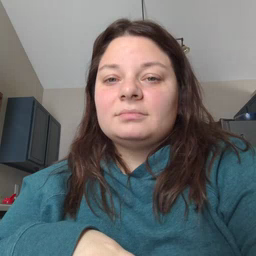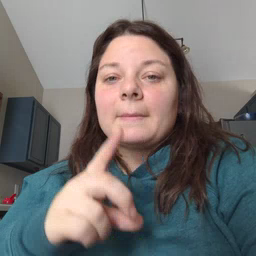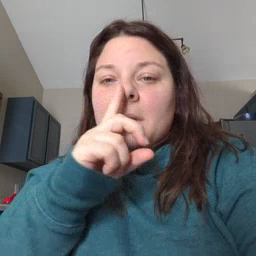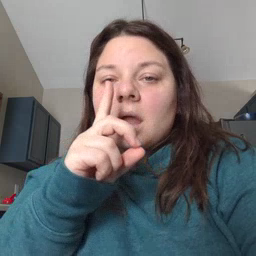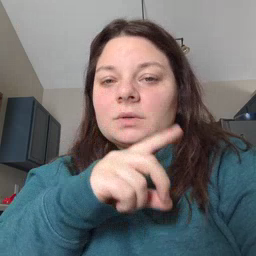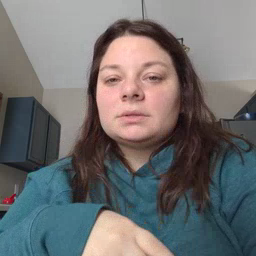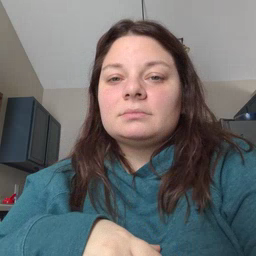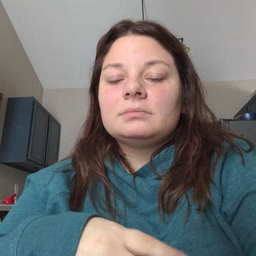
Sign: mouse